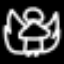
Label: angel